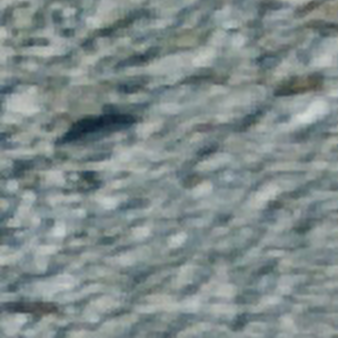
Label: other